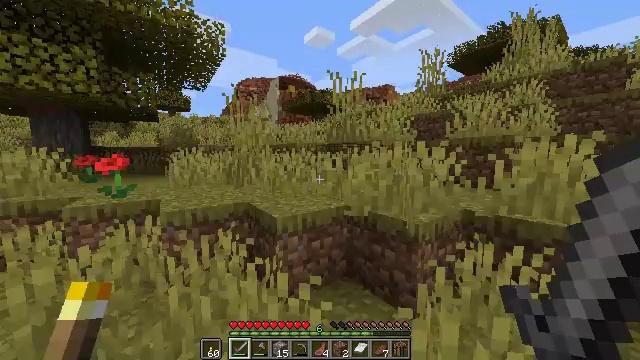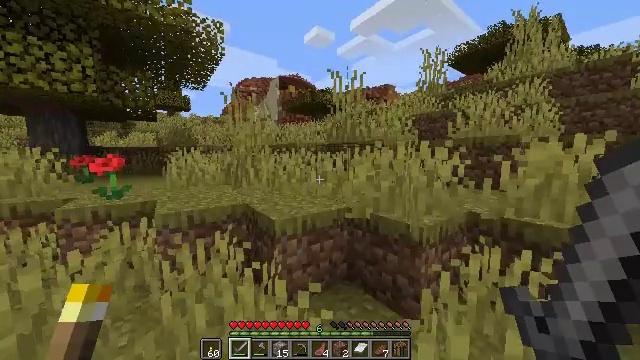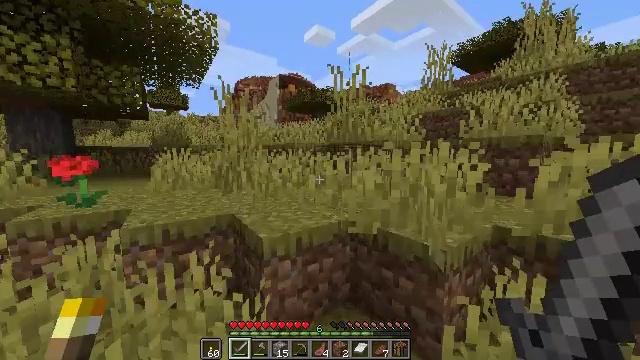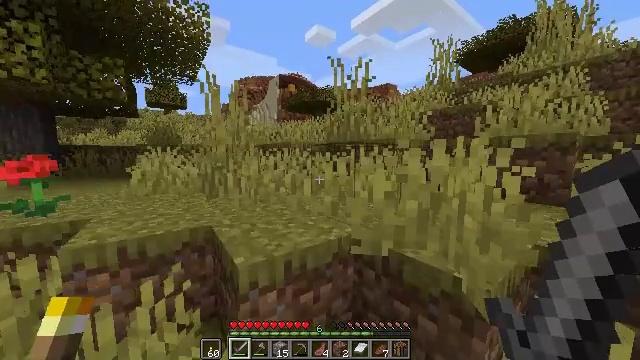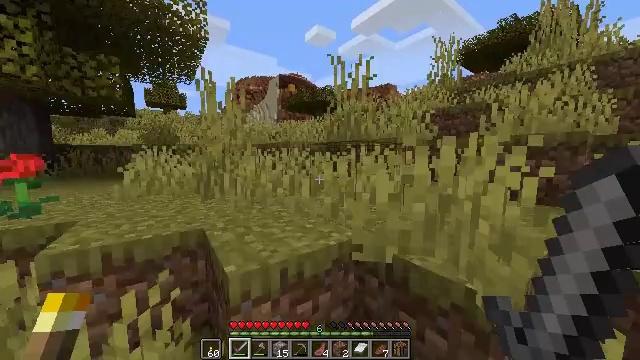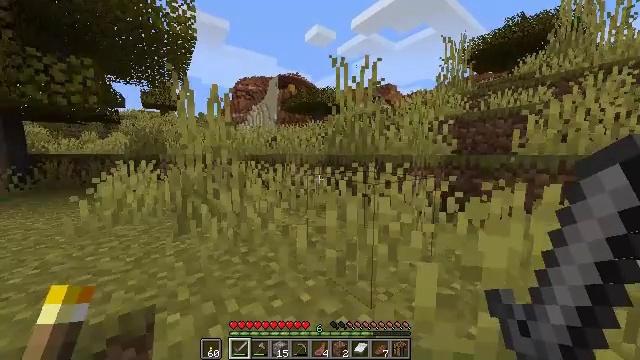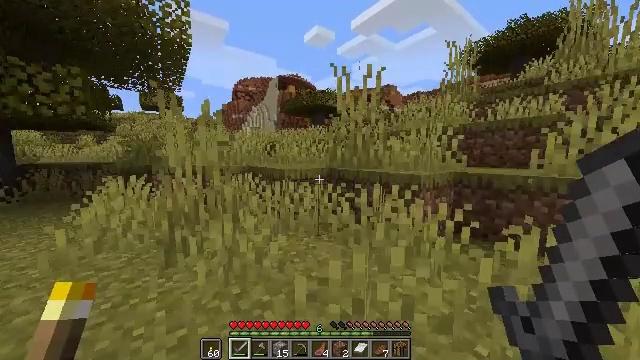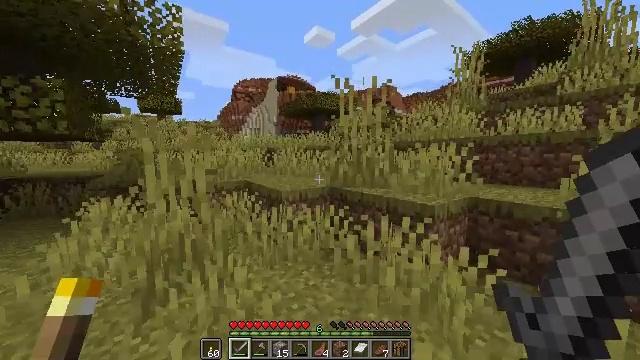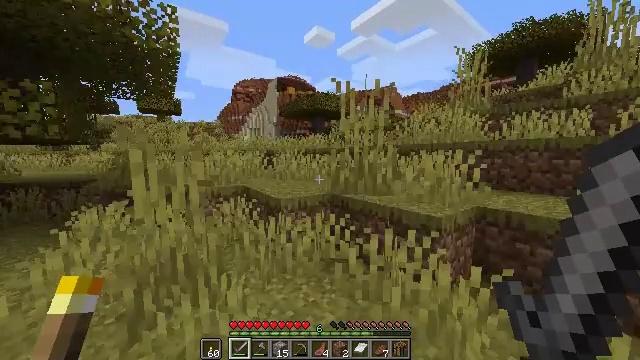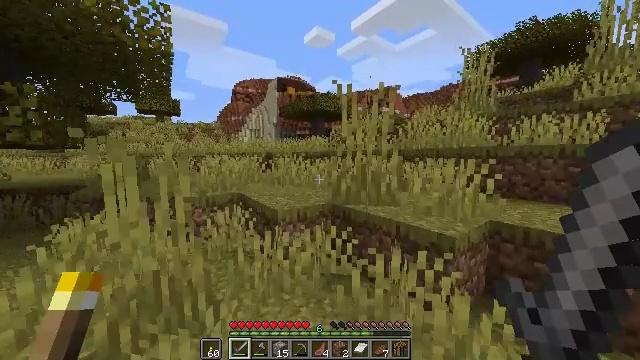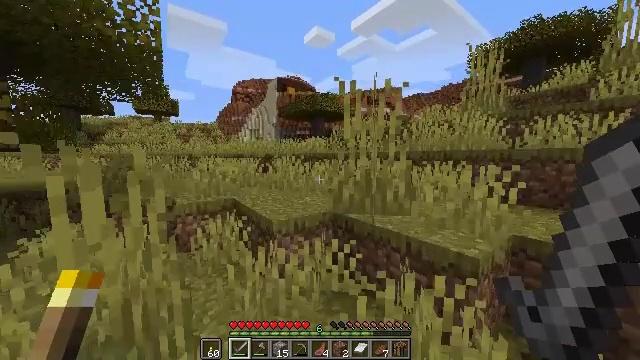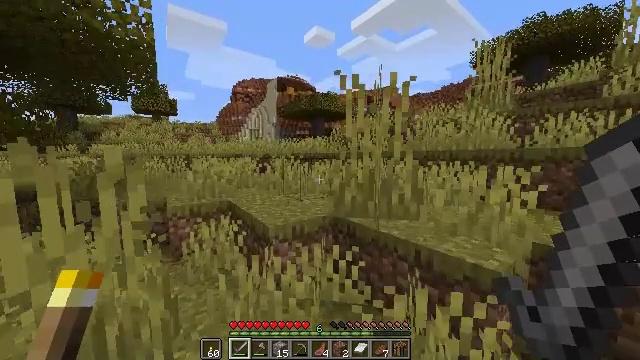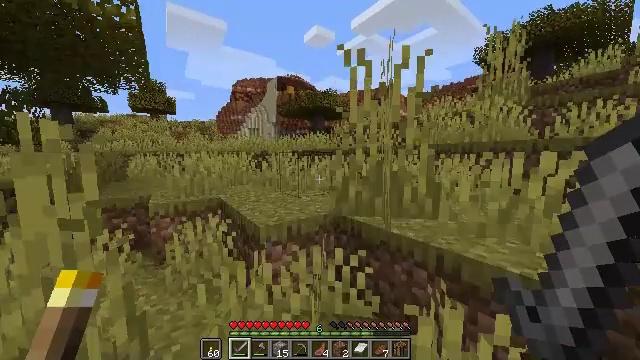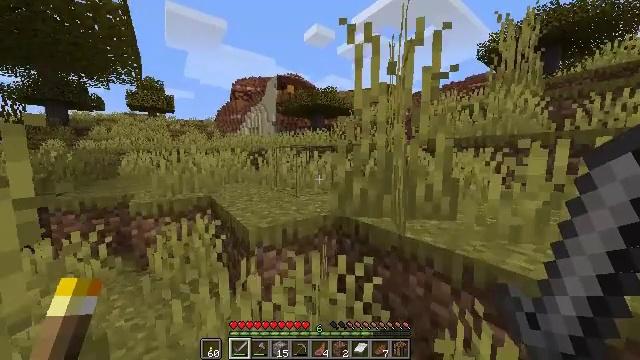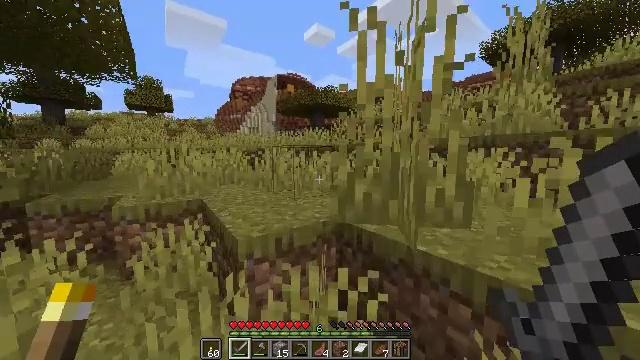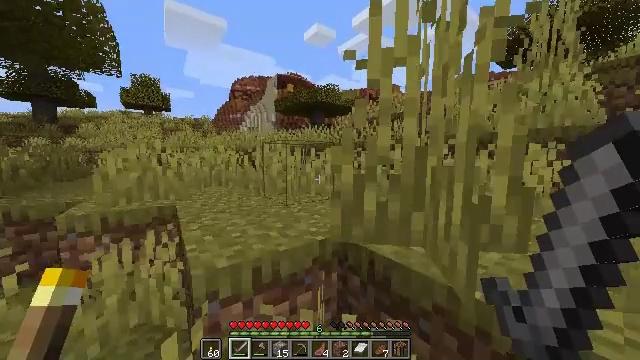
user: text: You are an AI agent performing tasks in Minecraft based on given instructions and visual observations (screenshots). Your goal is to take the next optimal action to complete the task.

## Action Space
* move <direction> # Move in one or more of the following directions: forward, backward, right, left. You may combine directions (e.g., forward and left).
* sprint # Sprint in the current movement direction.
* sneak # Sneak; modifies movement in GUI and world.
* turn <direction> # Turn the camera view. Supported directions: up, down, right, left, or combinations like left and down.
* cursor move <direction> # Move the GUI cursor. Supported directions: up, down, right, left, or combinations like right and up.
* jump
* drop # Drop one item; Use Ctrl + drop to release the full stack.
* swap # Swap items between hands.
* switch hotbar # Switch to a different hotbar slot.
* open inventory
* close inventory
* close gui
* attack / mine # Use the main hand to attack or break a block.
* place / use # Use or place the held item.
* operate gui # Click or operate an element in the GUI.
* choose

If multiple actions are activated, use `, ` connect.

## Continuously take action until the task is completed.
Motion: motion action
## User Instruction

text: Collect sugar cane near water sources.
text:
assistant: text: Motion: move forward, sprint
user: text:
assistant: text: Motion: move forward, sprint
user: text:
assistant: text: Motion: move forward, sprint
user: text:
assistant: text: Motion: move forward, sprint
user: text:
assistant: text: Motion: move forward, sprint, jump
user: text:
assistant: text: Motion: move forward, sprint, jump
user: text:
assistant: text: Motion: move forward, sprint, jump
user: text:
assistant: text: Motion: move forward, sprint, jump
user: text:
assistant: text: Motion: move forward, sprint
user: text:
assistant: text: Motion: move forward, sprint
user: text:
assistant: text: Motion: move forward, sprint
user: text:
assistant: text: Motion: move forward, sprint
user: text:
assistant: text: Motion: move forward, sprint
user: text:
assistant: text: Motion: move forward, sprint
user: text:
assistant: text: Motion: move forward, sprint
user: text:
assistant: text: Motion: move forward, sprint
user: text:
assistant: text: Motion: move forward, sprint
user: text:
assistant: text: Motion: move forward, sprint
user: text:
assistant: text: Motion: move forward, sprint, jump
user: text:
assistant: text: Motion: move forward, sprint, jump
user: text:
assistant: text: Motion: move forward, sprint, jump
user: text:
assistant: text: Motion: move forward, sprint, jump
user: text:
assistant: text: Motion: move forward, sprint
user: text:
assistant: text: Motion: move forward, sprint
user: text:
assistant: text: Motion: move forward, sprint
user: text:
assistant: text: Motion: move forward, sprint
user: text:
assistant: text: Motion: move forward, sprint
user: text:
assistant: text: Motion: move forward, sprint
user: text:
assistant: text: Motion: move forward, sprint
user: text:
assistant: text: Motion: move forward, sprint